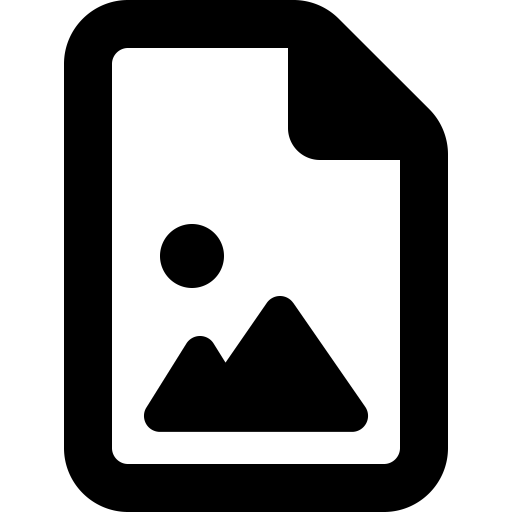
Tags: icon, FontAwesome, fa-icon, outline, file, image